Question:
In the past for days I wasted of my good much time
now I managed to get refresh token.. I couldn't get a refresh token before..
My purpose is to synchronize Google calendar data without Google login of users
What I did to do so:
1. I stored token information in my database
2. when user wants to synchronize I used the stored information to pull data from Google calendar API but then the token has expiration date, which is an hour
3. I assume I can get an usable token using refresh token and pull data from Google calendar api again ( but how ? )
extra question : can I get another refresh token from the previous refresh token? Is it like I can get a refresh token over and over again?
Here's some my code:
'''
public function __construct()
{
$client = new Google_Client();
$client->setAuthConfig('client_secret.json');
$client->addScope(Google_Service_Calendar::CALENDAR); // CALENDAR READONLY neun ilggiman ganeung
$guzzleClient = new \GuzzleHttp\Client(array('curl' => array(CURLOPT_SSL_VERIFYPEER => false)));
$client->setHttpClient($guzzleClient);
$client->setAccessType ("offline");
$client->setApprovalPrompt ("force");
$client->setRedirectUri('http://localhost/smart_mirror/GoogleCalendarApi-master/public/api/cal');
$this->client = $client;
}
$refresh_token=$this->client->fetchAccessTokenWithRefreshToken($this->client->getRefreshToken());
$this->client->getAuth()->refreshToken($this->client->getAuth()->getRefreshToken());
$refresh_token=$this->client->getAccessToken();
'''
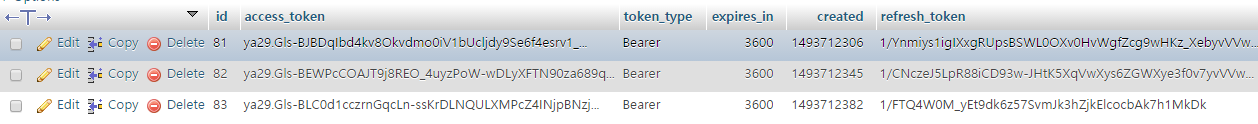
Answer: > Access tokens have limited lifetimes. If your application needs access
to a Google API beyond the lifetime of a single access token, it can
obtain a refresh token. A refresh token allows your application to
obtain new access tokens.Note: Save refresh tokens in secure long-term storage and continue to
use them as long as they remain valid. Limits apply to the number of
refresh tokens that are issued per client-user combination, and per
user across all clients, and these limits are different. If your
application requests enough refresh tokens to go over one of the
limits, older refresh tokens stop working.
<URL>
If your application needs offline access to a Google API, set the API client's access type to offline:
'''
$client->setAccessType("offline");
'''
Here's an <URL> an additional sample.